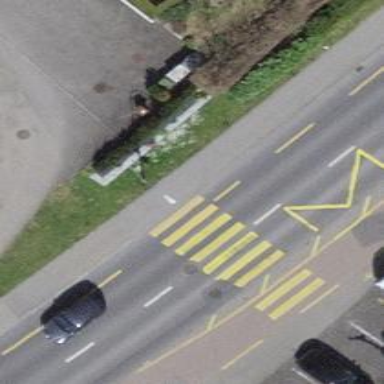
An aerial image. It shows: Uncontrolled zebra crossing with notable zebra markings.